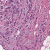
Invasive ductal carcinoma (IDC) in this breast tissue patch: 1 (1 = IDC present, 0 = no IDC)